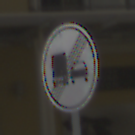
Verkehrszeichen: EndeUeberholverbotKraftfahrzeuge
Umgebung: Outdoor, Urban
Tageszeit: MorningAfternoon
Wetter: PartlyCloudy
Licht: Natural
Jahreszeit: NotSpecified
Kontrast: HighContrast